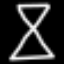
Label: hourglass